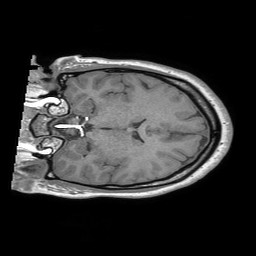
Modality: T1w
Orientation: coronal
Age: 18
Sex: female
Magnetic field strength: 3 T